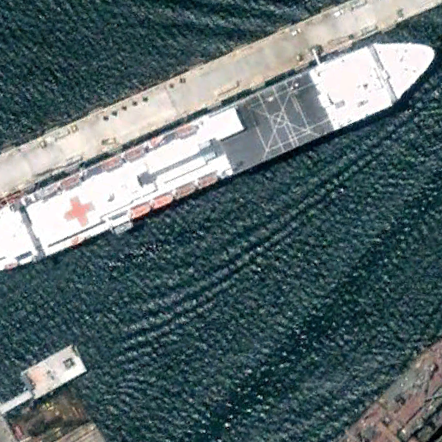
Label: Medical_ship